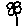
Label: flower